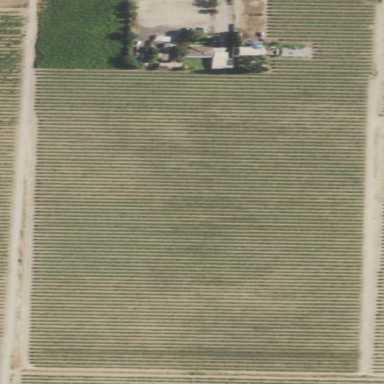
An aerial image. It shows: Vineyard.